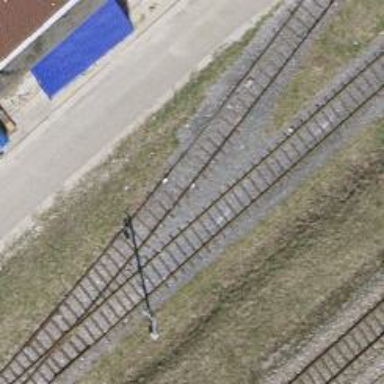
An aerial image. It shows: Catenary mast for power lines.